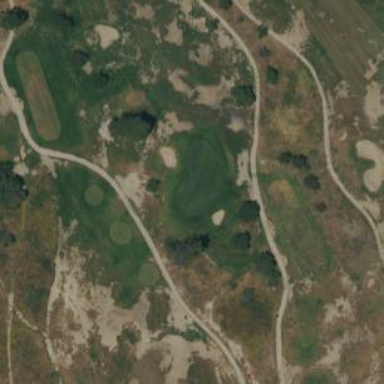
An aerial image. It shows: Golf fairway in the image.